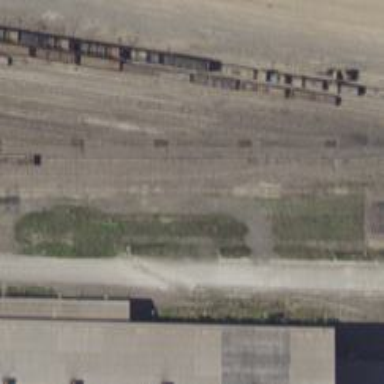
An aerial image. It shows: Rail spur service.